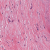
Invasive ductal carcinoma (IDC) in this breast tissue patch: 0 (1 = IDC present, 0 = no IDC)